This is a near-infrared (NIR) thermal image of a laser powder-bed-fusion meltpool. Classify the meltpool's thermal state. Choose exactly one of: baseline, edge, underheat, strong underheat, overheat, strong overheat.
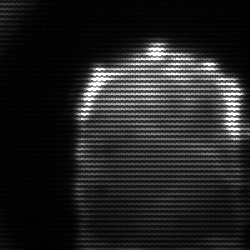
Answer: baseline